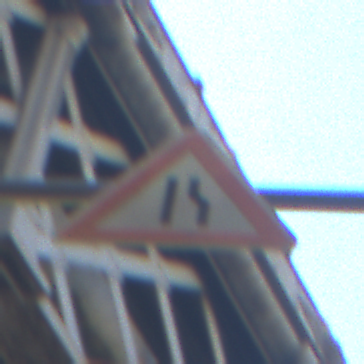
Verkehrszeichen: EinseitigVerengteFahrbahnRechts
Umgebung: Outdoor, Urban
Tageszeit: Midday
Wetter: Clear
Licht: Natural
Jahreszeit: NotSpecified
Kontrast: LowContrast